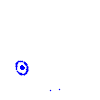
Particle: pion